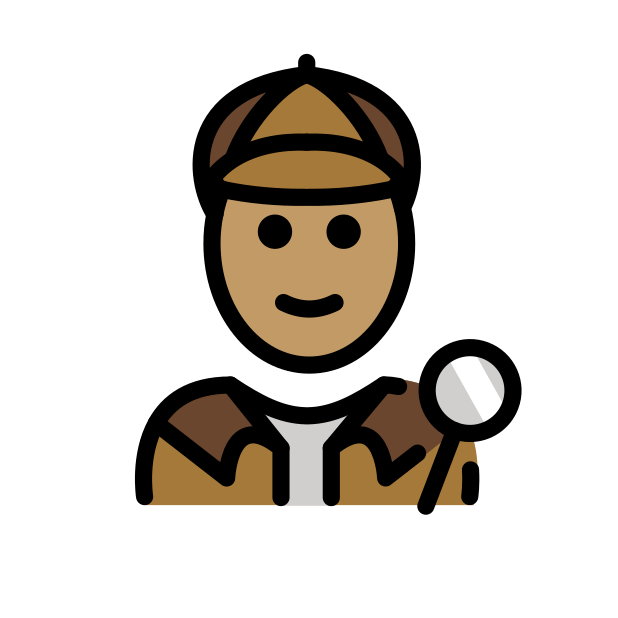
detective: medium skin tone